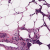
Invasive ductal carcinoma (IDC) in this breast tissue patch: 1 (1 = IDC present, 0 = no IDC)